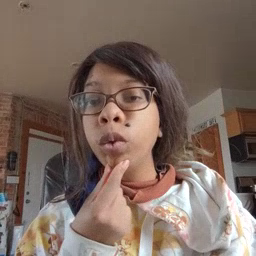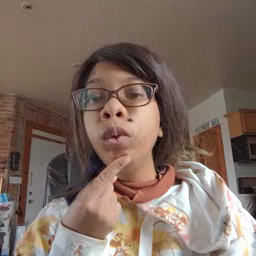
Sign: chin